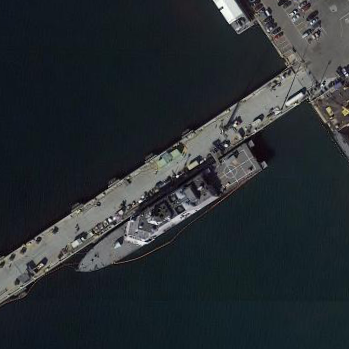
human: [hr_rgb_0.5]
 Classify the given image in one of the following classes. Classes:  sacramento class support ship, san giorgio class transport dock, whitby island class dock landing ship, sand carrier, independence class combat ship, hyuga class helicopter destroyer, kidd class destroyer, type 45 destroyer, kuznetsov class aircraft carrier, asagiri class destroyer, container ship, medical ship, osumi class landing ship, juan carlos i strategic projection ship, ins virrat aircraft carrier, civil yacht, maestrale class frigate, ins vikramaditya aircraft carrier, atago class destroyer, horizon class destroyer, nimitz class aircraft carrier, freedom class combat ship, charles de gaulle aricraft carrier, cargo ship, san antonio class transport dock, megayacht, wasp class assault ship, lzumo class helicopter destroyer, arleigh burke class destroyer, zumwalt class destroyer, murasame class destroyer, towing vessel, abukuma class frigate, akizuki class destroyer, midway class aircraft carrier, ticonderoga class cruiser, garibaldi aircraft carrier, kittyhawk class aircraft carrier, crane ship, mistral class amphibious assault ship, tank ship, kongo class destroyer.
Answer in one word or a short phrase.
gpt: Freedom class combat ship